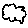
Label: cloud